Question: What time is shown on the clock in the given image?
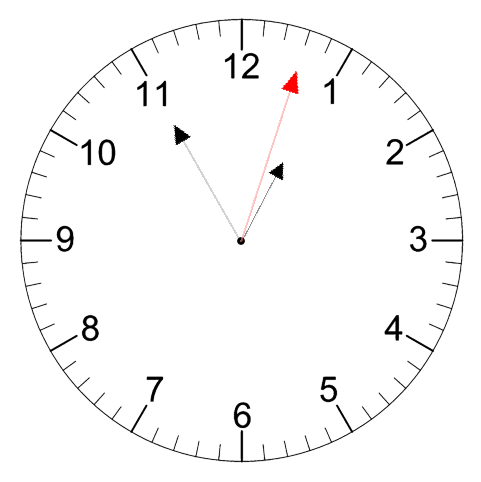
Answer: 12:55:03